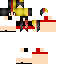
A female human skin with medium skin, wearing brown long hair dressed in a yellow hoodie and red pants, featuring a closed mouth.